Question: I've been trying to create a simple Sudoku board, but the problem is I am not that well in CSS, so, I can not get the Sudoku board to look normal. I've been trying to use Dart lang, and would like to keep using that.
Here is the sudoku.dart
'''
void makeSudokuBoard(){
for(var b = 0; b <3; b++){
var tbody = board.createTBody();
for(var i = 0; i < 3; i++){
TableRowElement rows = tbody.addRow();
for(var j = 0; j < 9; j++){
String puzzleplace = puzzle.substring(counter, counter+1);
if(puzzleplace == "0"){
rows.insertCell(j).text = "";
rows.cells[j].setAttribute("contenteditable","true");
}else{
rows.insertCell(j).text = puzzleplace;
rows.cells[j].setAttribute("contenteditable","false");
}
counter++;
}
}
tbody.classes.add("tbody"+b.toString());
}
board.classes.add("board");
document.querySelector('#container').append(board);
document.querySelector(".board").appendHtml("<colgroup><col><col><col><colgroup><col><col><col><colgroup><col><col><col>");
}
'''
Here is the css sheet I'm using.
'''
table {
height: 70%;
width: 40%;
margin-left: auto;
margin-right: auto;
table-layout: fixed;
text-align: center;
border-collapse: collapse;
}
colgroup, tbody{
border: solid medium;
}
tr { border: solid thin; text-align: center;}
'''
Here is how it always turns out however and I can't figure out how to fix it

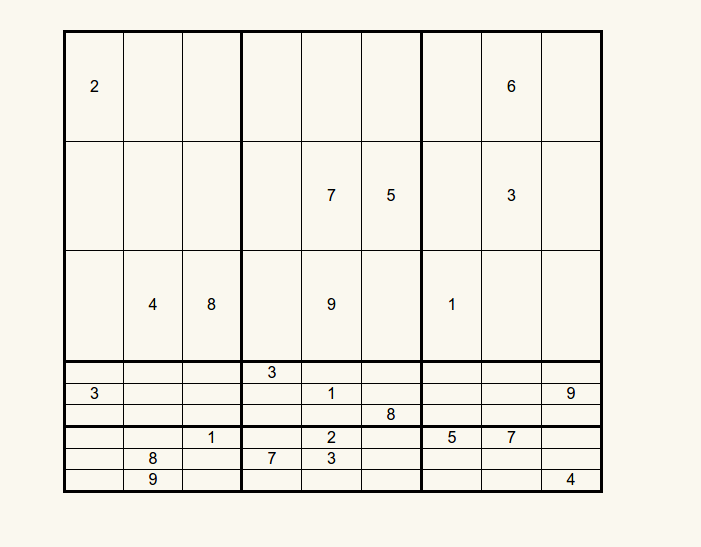
Answer: You create 3 tables. I think you should create one table with 9 rows and 9 columns and do the formatting entirely in CSS:
see <URL>
'''
table {
margin-left: auto;
margin-right: auto;
table-layout: fixed;
text-align: center;
border-collapse: collapse;
}
td {
border: 1px solid #000;
width: calc(70vw / 9);
height: calc(70vw / 9);
}
td:nth-child(3), td:nth-child(6), td:nth-child(9){
border-right-width: 3px;
}
tr:nth-child(3) td, tr:nth-child(6) td, tr:nth-child(9) td{
border-bottom-width: 3px;
}
tr:nth-child(1) td{
border-top-width: 3px;
}
td:nth-child(1) {
border-left-width: 3px;
}
'''